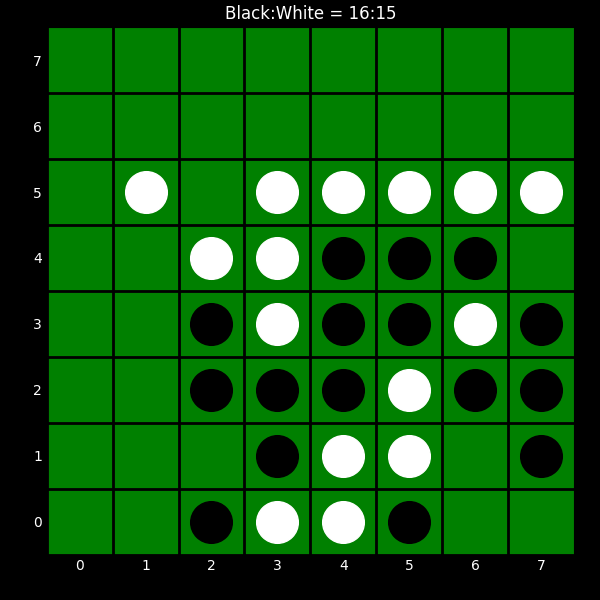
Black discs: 16
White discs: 15